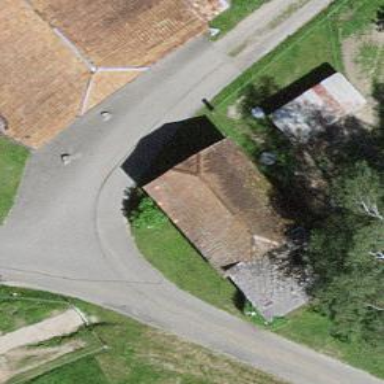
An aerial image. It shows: Barn.